Interaction volume radius: 5 \u00c5
Interaction volume height: 15 \u00c5
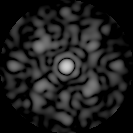
Disorder parameter: 0.6492